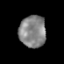
Tissue: prostate
Cell type: T cells
Senescence score: 0.3474
Nuclear area (px): 834
Mean DAPI intensity: 132.697